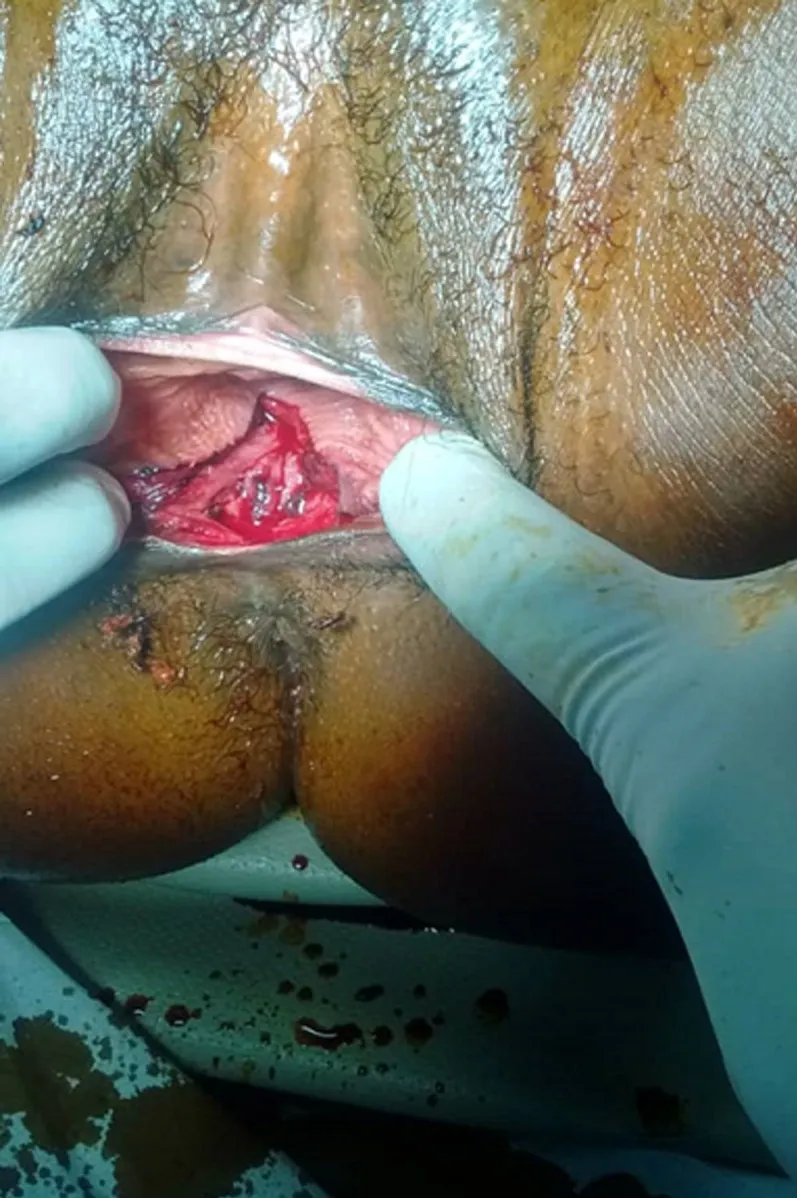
exposure of the different vulvo-perineal layers.
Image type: medical_photograph (other_medical_photograph)